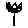
Label: flower